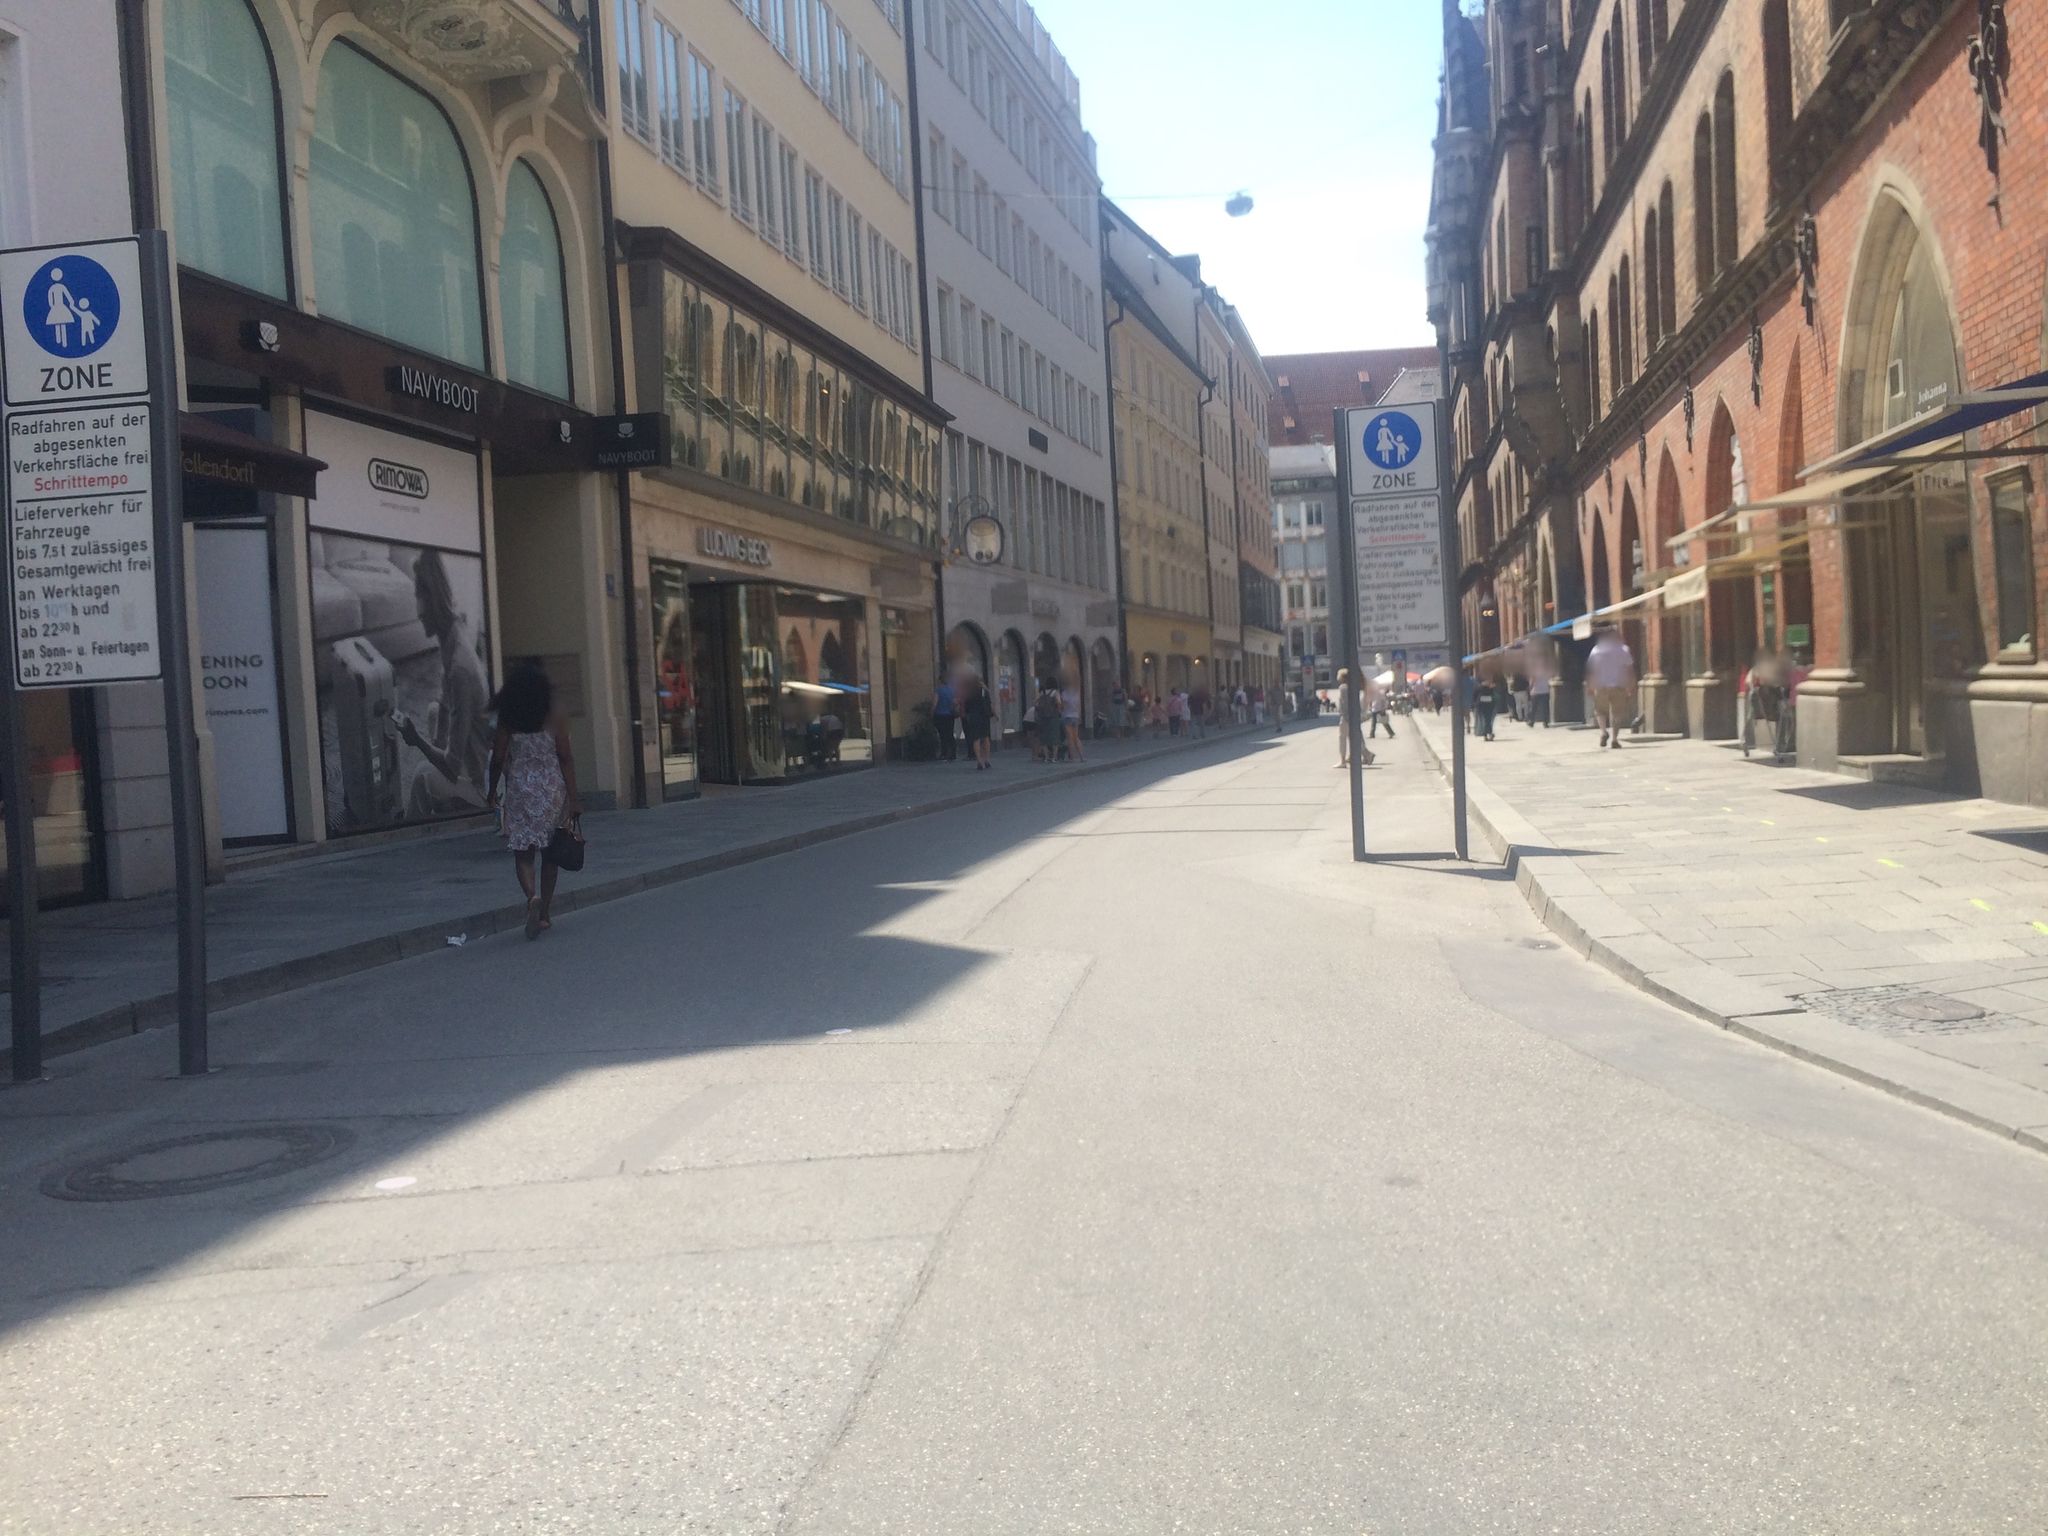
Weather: clear
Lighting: day
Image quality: good
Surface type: walking surface
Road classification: pedestrian, residential
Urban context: urban centre
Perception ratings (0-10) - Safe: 3.96, Lively: 9.35, Beautiful: 5.12, Boring: 6.29, Depressing: 2.11, Wealthy: 6.72